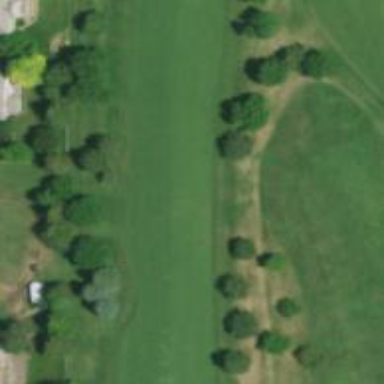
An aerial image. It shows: Golf hole.